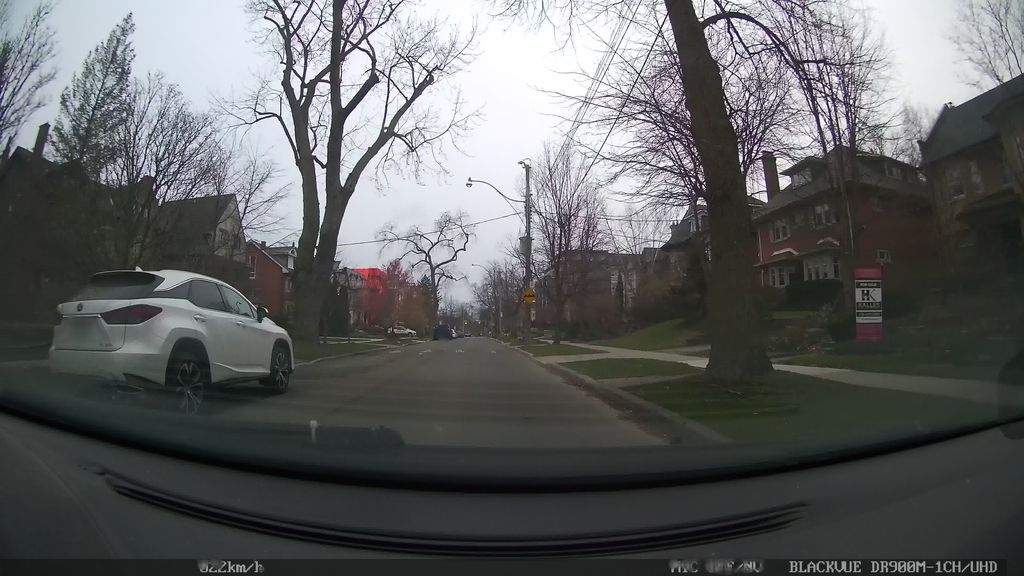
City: toronto